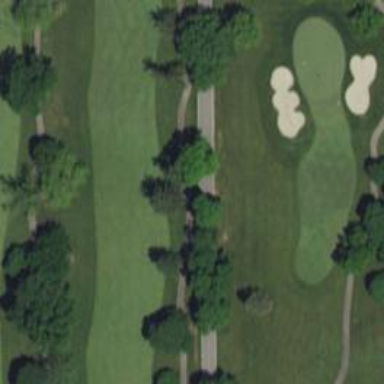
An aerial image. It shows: Golf hole.